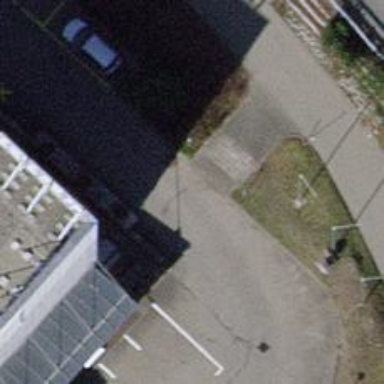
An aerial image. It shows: Set of steps on the road.